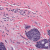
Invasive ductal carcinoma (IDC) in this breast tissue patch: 1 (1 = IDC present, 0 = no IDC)